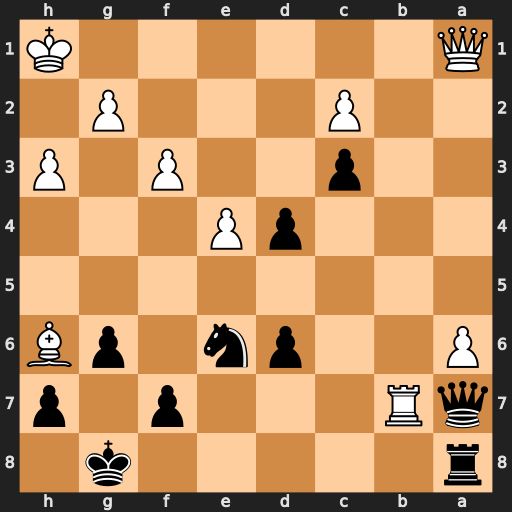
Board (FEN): r5k1/qR3p1p/P2pn1pB/8/3pP3/2p2P1P/2P3P1/Q6K
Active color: b
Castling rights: -
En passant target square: -
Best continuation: Qxb7